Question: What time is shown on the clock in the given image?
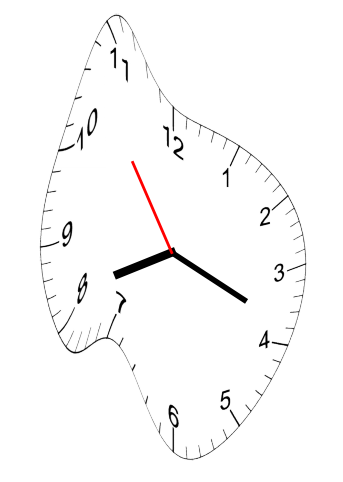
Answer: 08:18:54